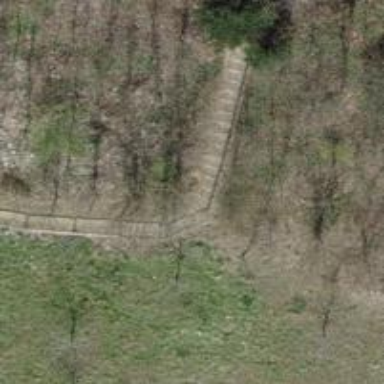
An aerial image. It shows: Road with steps.